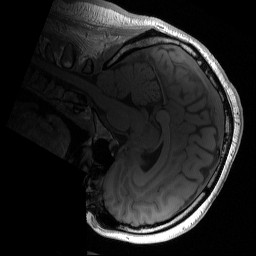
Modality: T1w
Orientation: sagittal
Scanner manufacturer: siemens
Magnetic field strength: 3 T
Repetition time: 2 s
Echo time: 0.0022 s